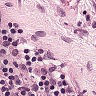
Metastatic tissue present: yes